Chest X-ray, AP view. Patient: 57 years old, sex M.
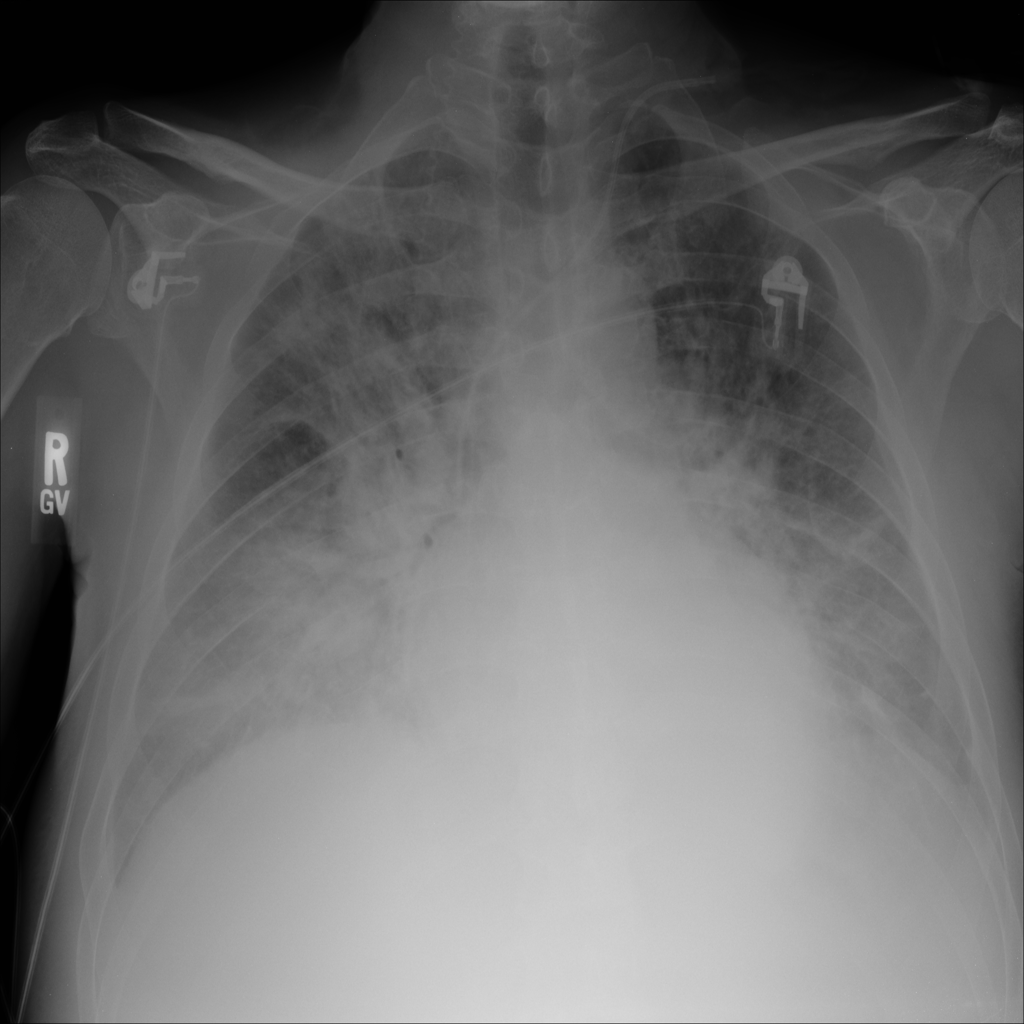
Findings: Edema, Effusion, Infiltration